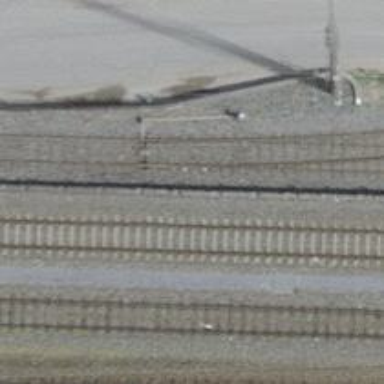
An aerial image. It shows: Single-track railway spur.